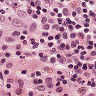
Metastatic tissue present: no